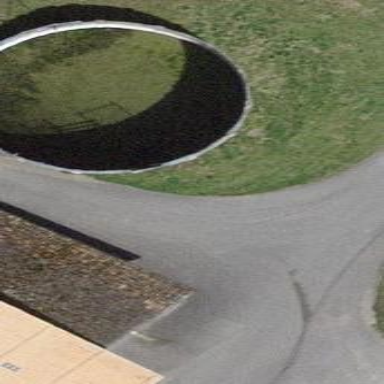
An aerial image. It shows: Silo.